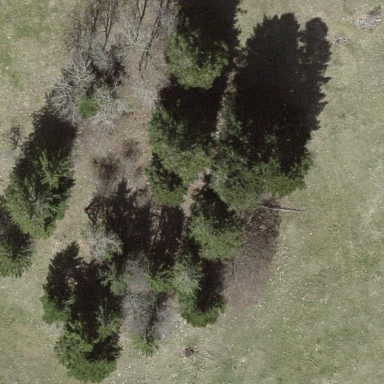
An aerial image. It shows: Forest area.